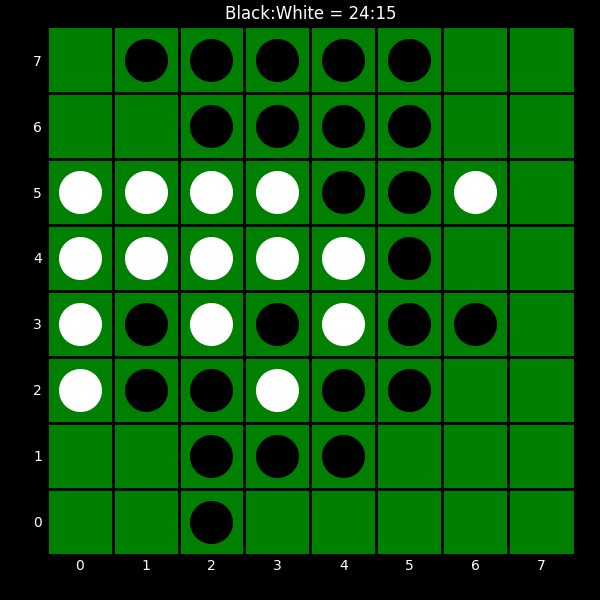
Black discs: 24
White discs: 15